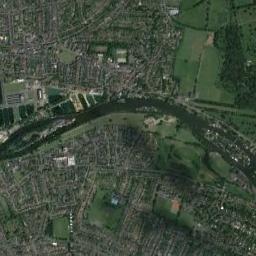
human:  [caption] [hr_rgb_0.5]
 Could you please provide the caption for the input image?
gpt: The deep blue river goes through the residential area and some fields are next to the river .

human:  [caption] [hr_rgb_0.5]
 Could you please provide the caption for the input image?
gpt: A green river curved like an arc, With small islands on the river, And bustling cities and green areas on both sides of the bank .

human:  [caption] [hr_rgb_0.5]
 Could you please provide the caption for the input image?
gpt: The river goes through farmland and houses .

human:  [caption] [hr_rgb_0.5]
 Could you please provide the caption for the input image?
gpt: There are many trees on either side of the river .

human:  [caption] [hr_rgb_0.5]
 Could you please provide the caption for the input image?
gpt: There are many buildings and some green meadows near the river .